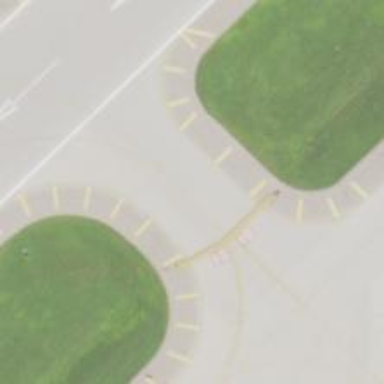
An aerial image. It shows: View of taxiway at the airport.